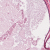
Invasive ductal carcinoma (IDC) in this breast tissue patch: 0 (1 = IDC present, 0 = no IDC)